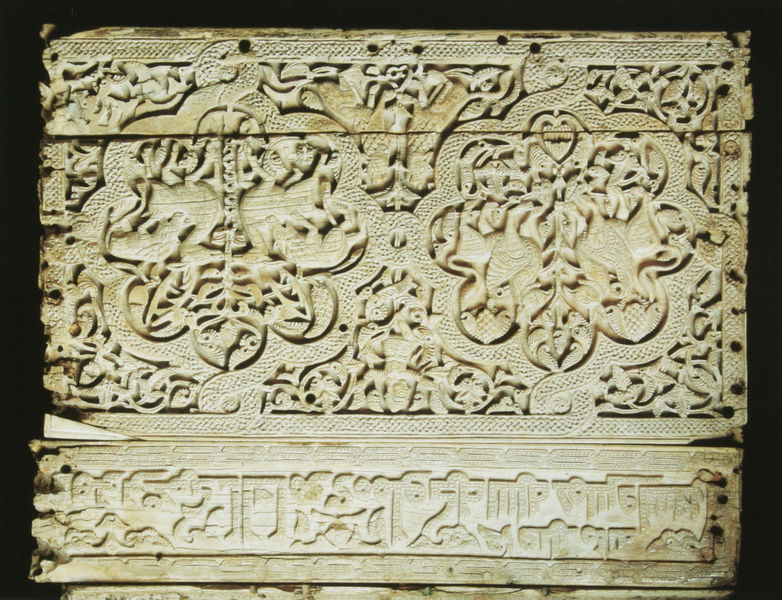
Titel: Pamplona Kästchen (Seitenansicht)
Standort: Pamplona
Institution: Museo de Navarra
Schlagwörter: baum, blätter, hand, schatten, vogel, gelb, äste, blume, blumen, holz, köpfe, licht, marmor, schmuck, schwarz, tür, weiss, blüten, tier, tiere, beige, muster, ornament, alt, wand, band, knoten, sockel, stein, möbel, ast, vögel, zweige, gitter, boden, blatt, pflanze, pflanzen, schleifen, pferde, rund, schuppen, ranken, skulptur, relief, schrift, abstrakt, mauer, figuren, erhaben, detail, symmetrie, inschrift, floral, ornamente, verzierung, metall, stuck, bildhauerei, plastik, platte, nagel, nägel, schriftzeichen, nieten, tor, foto, punkte, truhe, deckel, motiv, kreuz, orient, symmetrisch, text, buchstaben, kreise, asiatisch, schlange, kiste, schnitzerei, kasten, photo, fries, herzen, wappen, schnörkel, arabisch, quader, verschlungen, schlangen, herz, schatulle, bänder, filigran, vegetabil, ornamentik, reliefs, indien, bois, kästchen, islam, pflanzenornamentik, schrauben, geschnitzt, rosetten, schnitzereien, symbole, elfenbein, monument, elefant, schnitzerein, sizilien, bildhauer, bauplastik, sockelzone, sarkophag, sculpture, indisch, punzen, kufi, végétal, arabe, achtpass, blumenornamentik, intaglio, verzierungzierrat, verästelungen, texte, frise, scharnoere, panneau, schniitzerei, decel